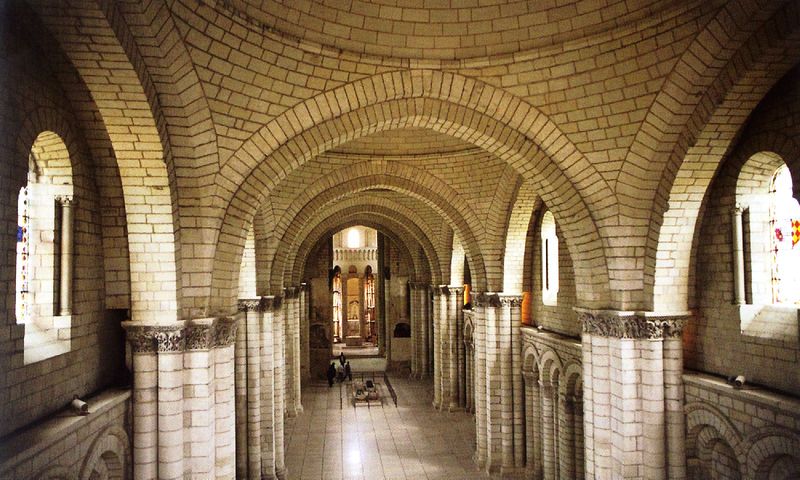
Titel: Abteikirche Abbaye Royale in Fontevraud (Gründung der Abtei 1101)
Standort: Fontevraud (EU - F - Loiretal)
Schlagwörter: weiß, menschen, fenster, hell, licht, pfeiler, säulen, gebäude, architektur, stein, steine, innenraum, kirche, innen, gotik, mauer, ziegel, pilaster, figuren, kuppel, ornamente, verzierung, lichteinfall, hoch, foto, bögen, fugen, gang, gewölbe, kloster, fenter, altar, buntglas, dienste, glasmalerei, spitzbögen, mittelalter, rundbögen, romanik, steinboden, christentum, sakralbau, kreuzgang, grablege, buntglasfenster, buntglasfenstere